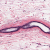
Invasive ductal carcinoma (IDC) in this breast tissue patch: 0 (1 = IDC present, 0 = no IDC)